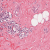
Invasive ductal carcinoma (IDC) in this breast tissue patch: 0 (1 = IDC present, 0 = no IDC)